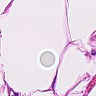
Metastatic tissue present: no